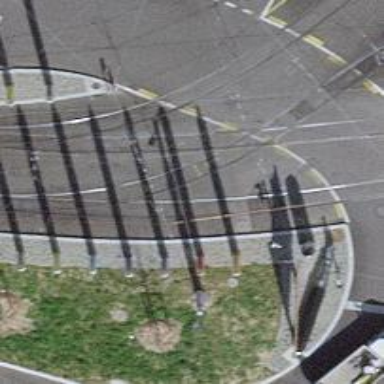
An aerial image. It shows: Tram railway with electrified contact lines.